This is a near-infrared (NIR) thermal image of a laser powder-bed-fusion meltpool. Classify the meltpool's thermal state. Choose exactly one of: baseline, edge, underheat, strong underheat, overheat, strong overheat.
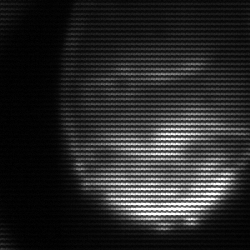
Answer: edge